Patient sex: M
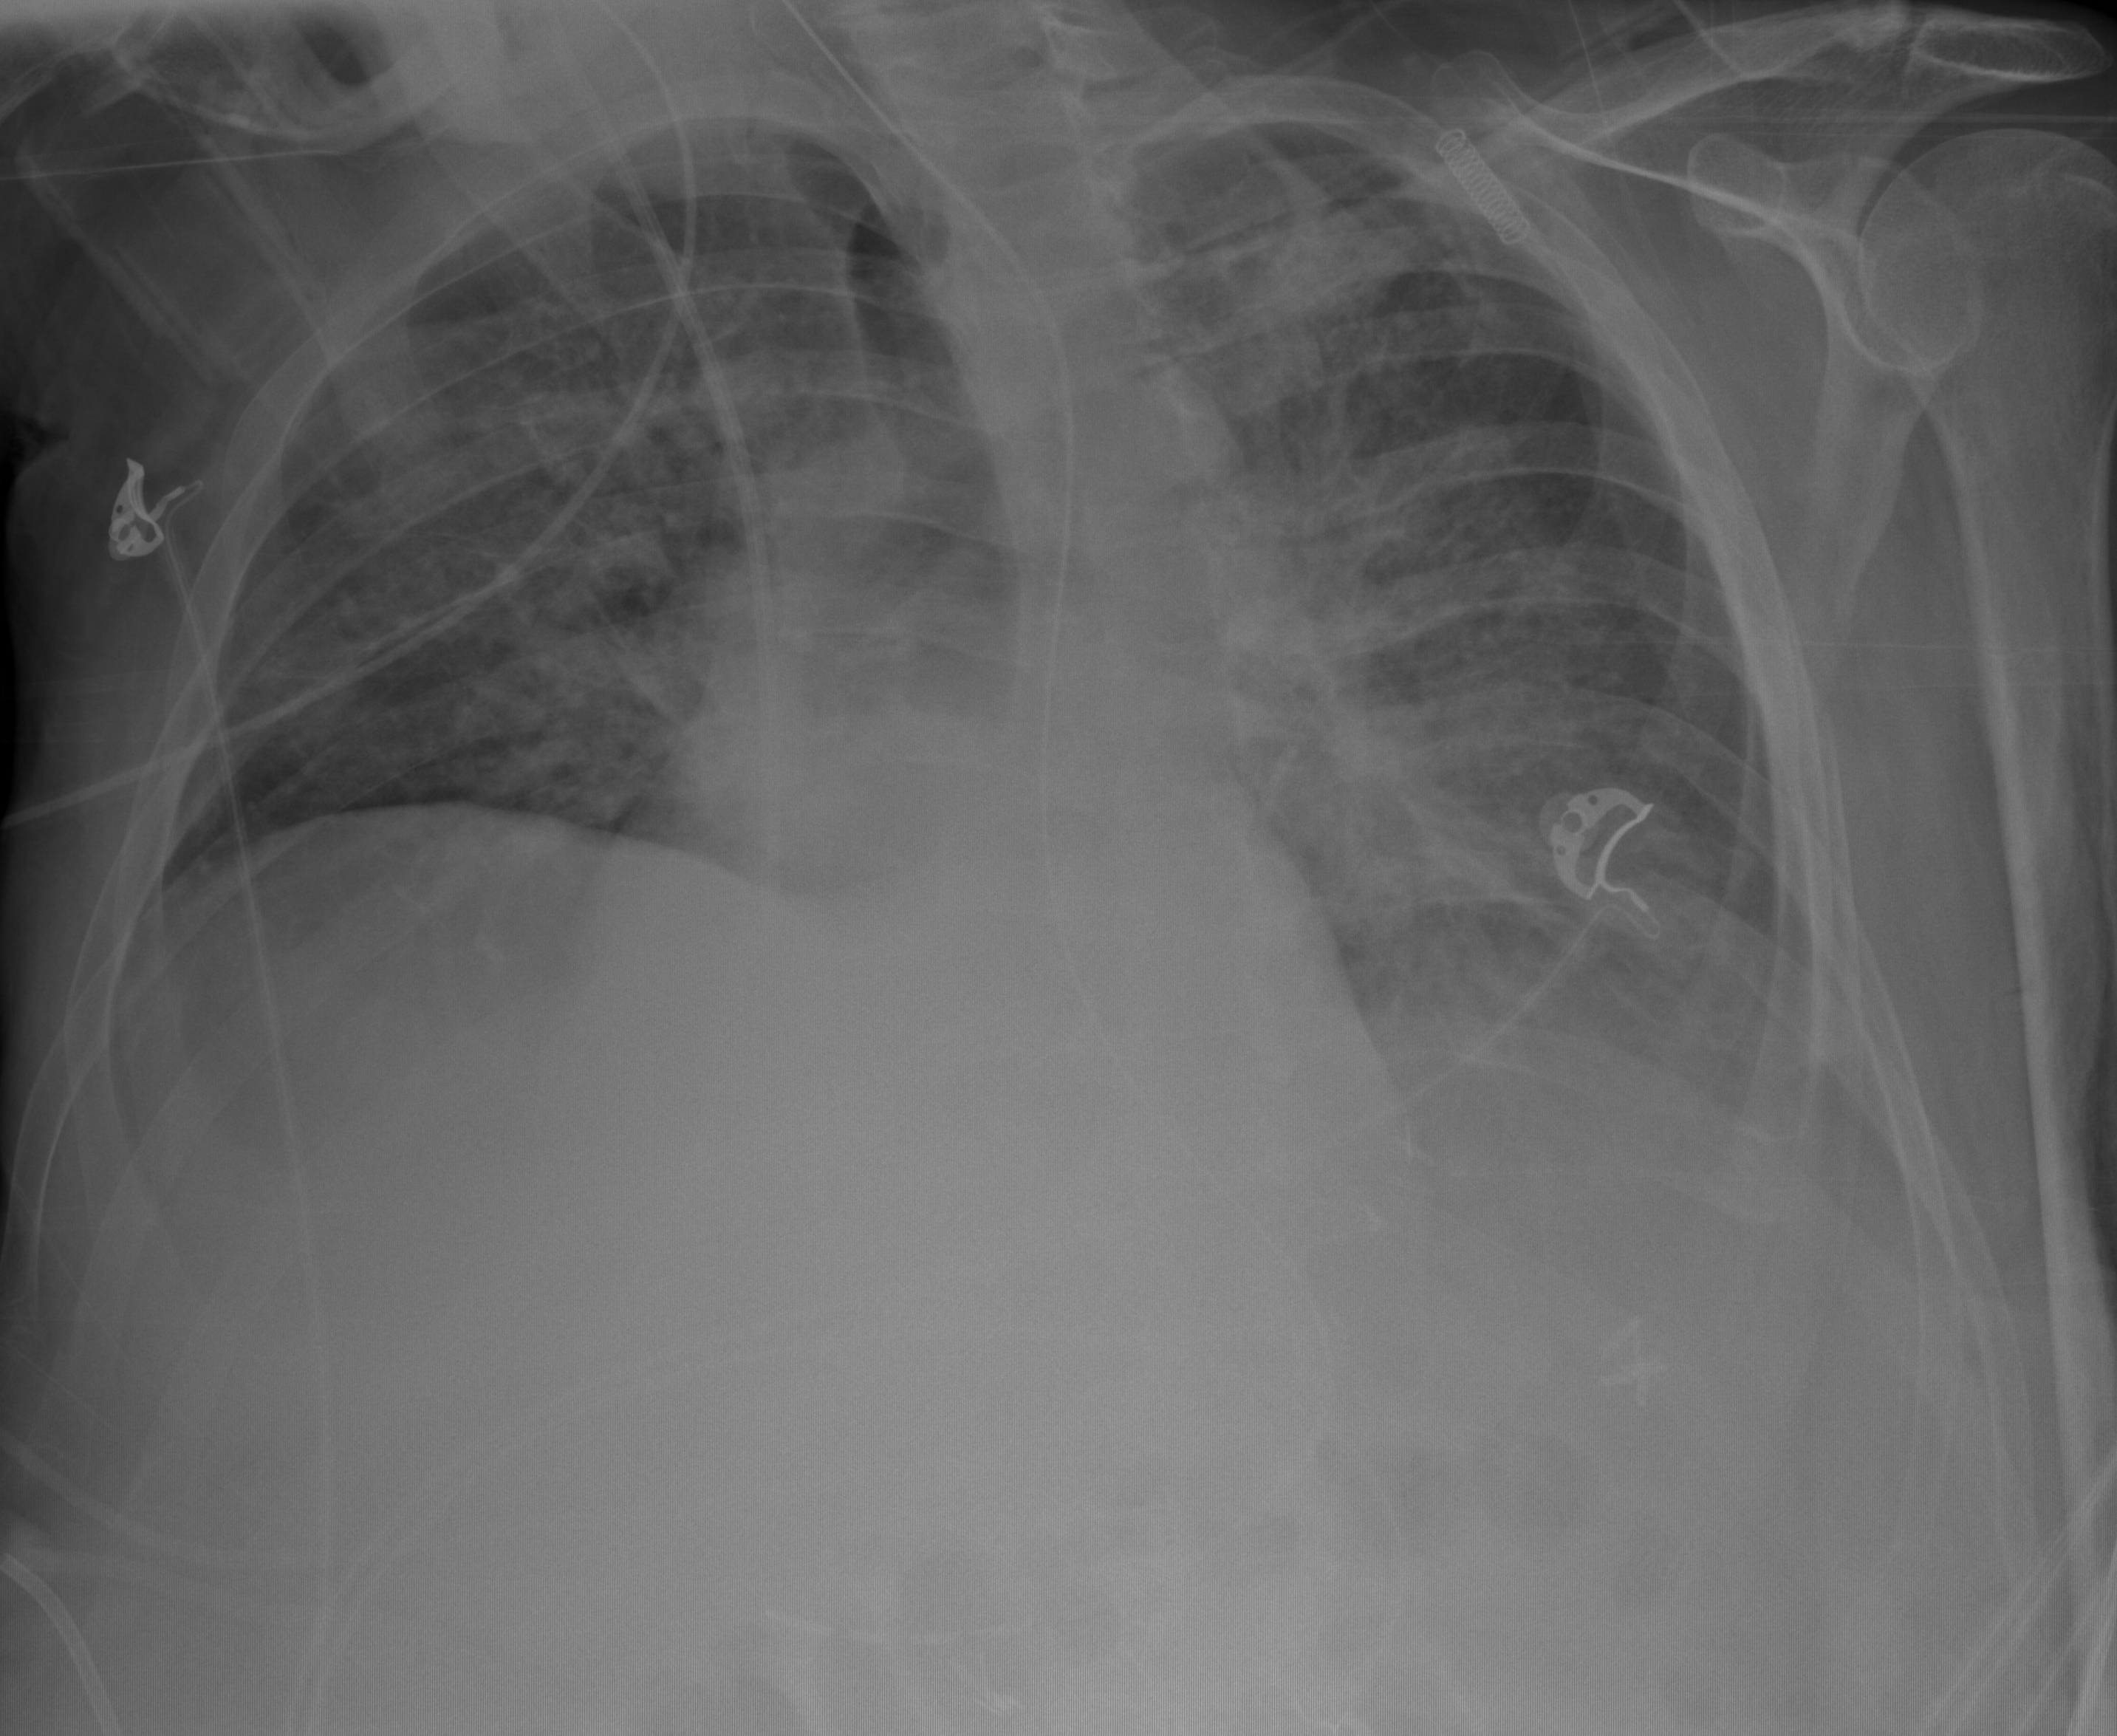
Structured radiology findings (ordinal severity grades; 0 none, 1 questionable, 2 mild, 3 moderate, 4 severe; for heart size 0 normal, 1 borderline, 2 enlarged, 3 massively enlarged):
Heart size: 2
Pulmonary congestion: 3
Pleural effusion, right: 0
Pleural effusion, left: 2
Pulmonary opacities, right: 3
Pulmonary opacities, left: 3
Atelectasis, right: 2
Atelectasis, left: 3